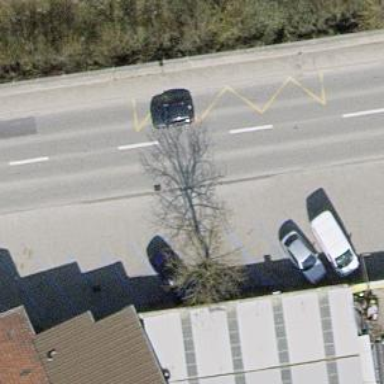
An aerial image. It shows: Bus stop equipped with public transport stop position.